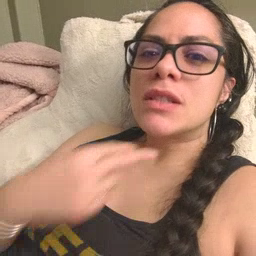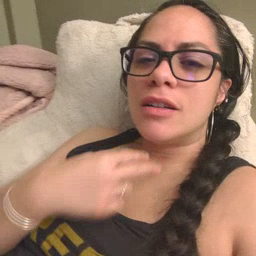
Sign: stuck